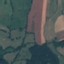
Land use / land cover class: Pasture